Interaction volume radius: 5 \u00c5
Interaction volume height: 20 \u00c5
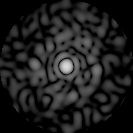
Disorder parameter: 0.8322